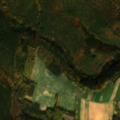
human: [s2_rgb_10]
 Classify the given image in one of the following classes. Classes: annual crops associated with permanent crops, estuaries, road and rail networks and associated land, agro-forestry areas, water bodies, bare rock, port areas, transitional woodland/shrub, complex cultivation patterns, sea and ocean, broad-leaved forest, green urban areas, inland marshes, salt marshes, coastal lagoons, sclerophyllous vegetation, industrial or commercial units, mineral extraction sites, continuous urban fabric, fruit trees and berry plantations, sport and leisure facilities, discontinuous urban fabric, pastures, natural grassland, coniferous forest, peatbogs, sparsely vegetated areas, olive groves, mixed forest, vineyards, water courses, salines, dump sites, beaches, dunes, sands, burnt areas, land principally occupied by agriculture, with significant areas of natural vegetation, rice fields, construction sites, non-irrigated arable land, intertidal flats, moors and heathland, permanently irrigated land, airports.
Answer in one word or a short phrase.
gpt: non-irrigated arable land, broad-leaved forest, mixed forest